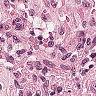
Metastatic tissue present: no